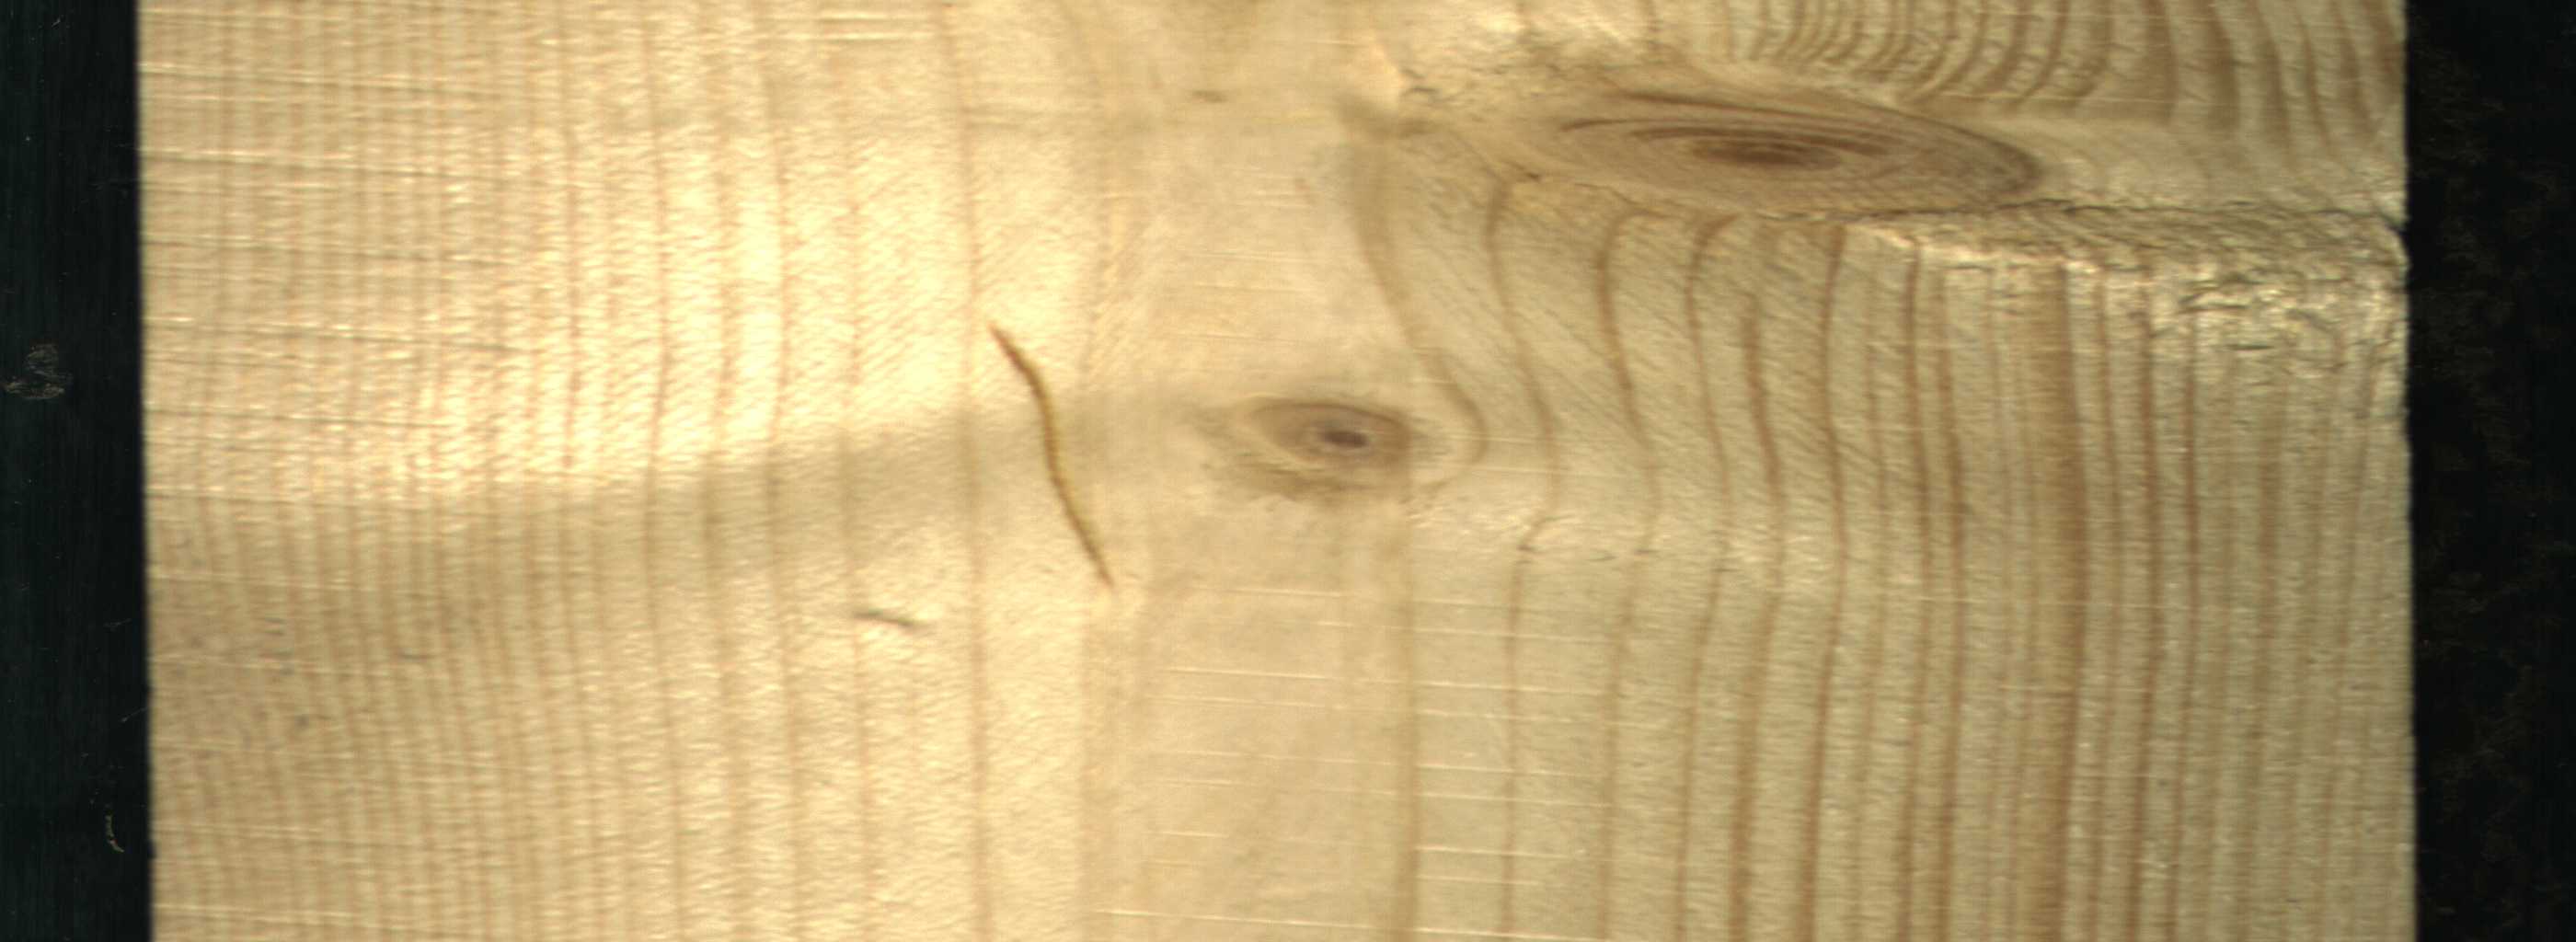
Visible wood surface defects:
resin
Live_Knot
Live_Knot